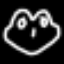
Label: frog